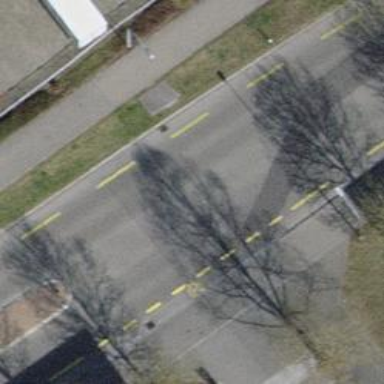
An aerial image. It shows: Tertiary road with asphalt surface including cycle lane.